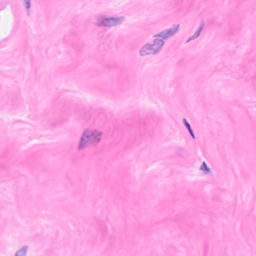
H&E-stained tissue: Breast